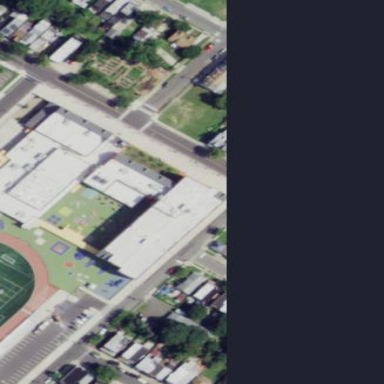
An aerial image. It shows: School building.